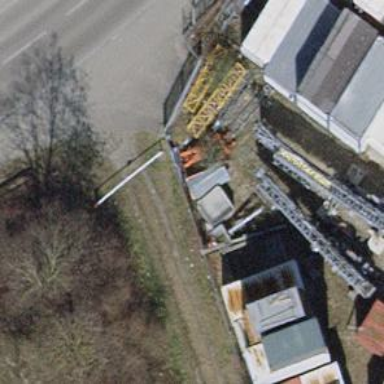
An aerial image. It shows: Lift gate barrier.